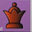
Piece: bQ